Interaction volume radius: 5 \u00c5
Interaction volume height: 25 \u00c5
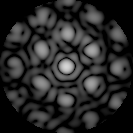
Disorder parameter: 0.3697